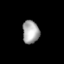
Tissue: lung
Cell type: Epithelial cells
Senescence score: 0.1749
Nuclear area (px): 375
Mean DAPI intensity: 168.405